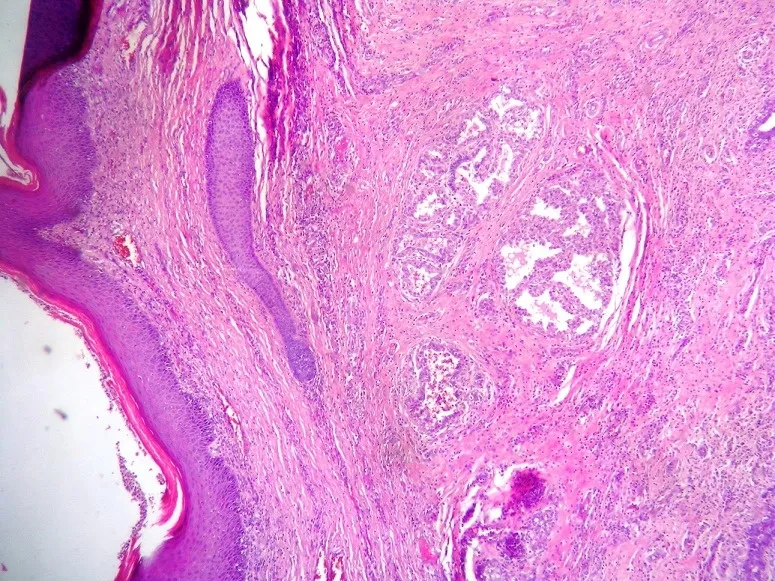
Dermal fibroadenoma(H&E x40).
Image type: pathology (h&e)